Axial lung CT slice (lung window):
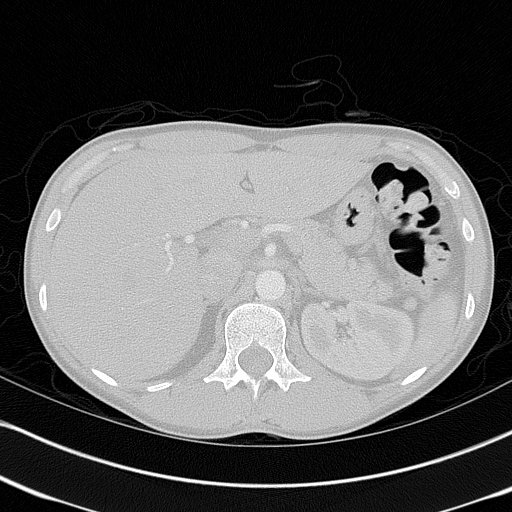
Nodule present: no